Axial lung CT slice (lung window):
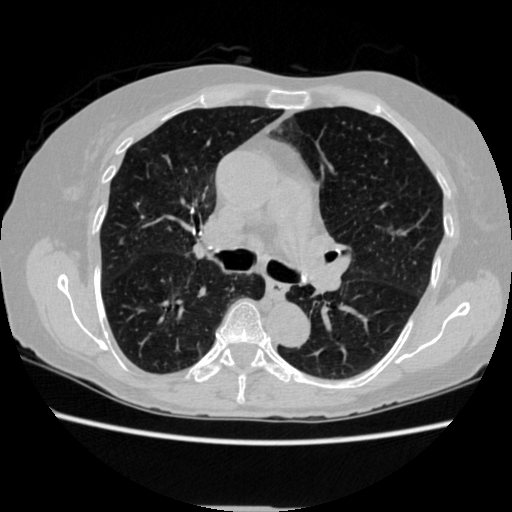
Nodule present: no